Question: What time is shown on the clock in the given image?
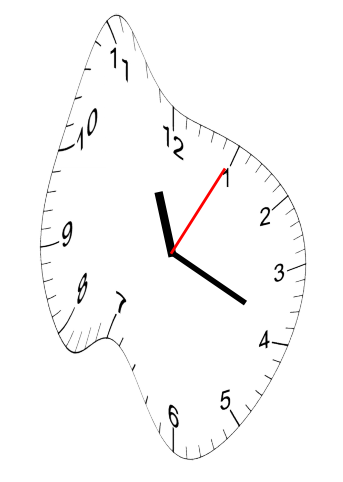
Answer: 11:19:05